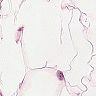
Metastatic tissue present: no